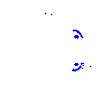
Particle: pion